Aerial crown-view tile of a tropical tree (Barro Colorado Island, Panama), acquired 20250414:
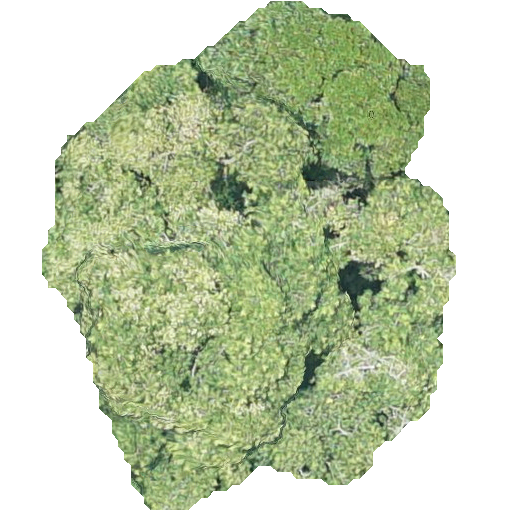
Species: Virola surinamensis
GBIF accepted scientific name: Virola surinamensis
Crown area: 224.174 m²